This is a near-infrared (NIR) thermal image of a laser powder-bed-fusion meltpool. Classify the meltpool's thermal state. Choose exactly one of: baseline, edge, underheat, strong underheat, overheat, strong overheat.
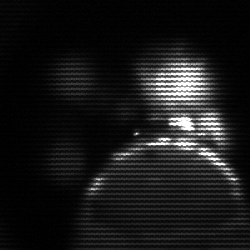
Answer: edge